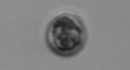
Label: Dinophyceae